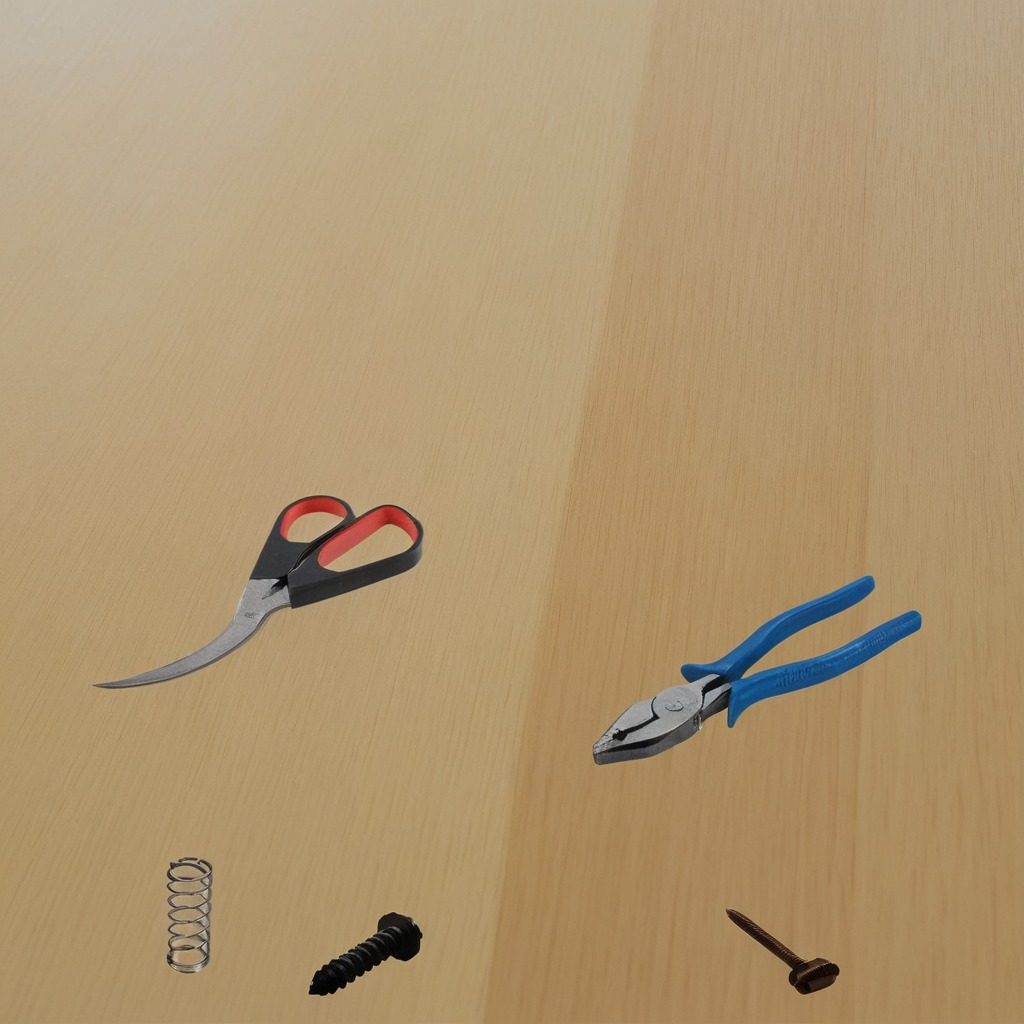
A metal machine screw, an iron nail, pliers, a coiled metal spring, and a pair of scissors are lying on the plywood surface.